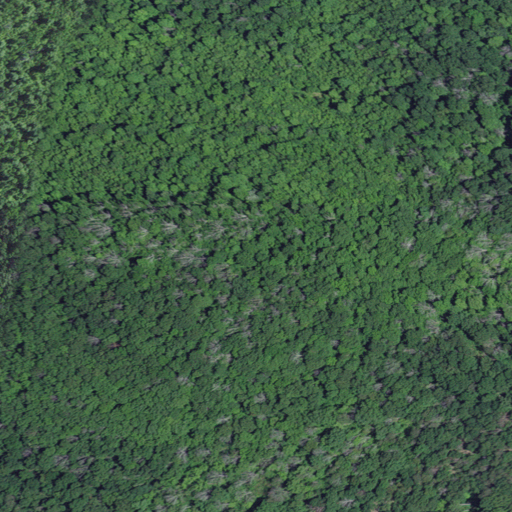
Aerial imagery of mountain in Kentucky named Hickory Flat Mountain containing deciduous forest and mixed forest